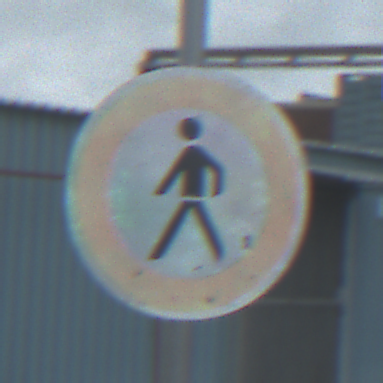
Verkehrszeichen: VerbotFussgaenger
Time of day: Midday
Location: Outdoor (Suburban)
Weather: Overcast
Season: NotSpecified
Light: Natural